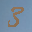
Label: 3